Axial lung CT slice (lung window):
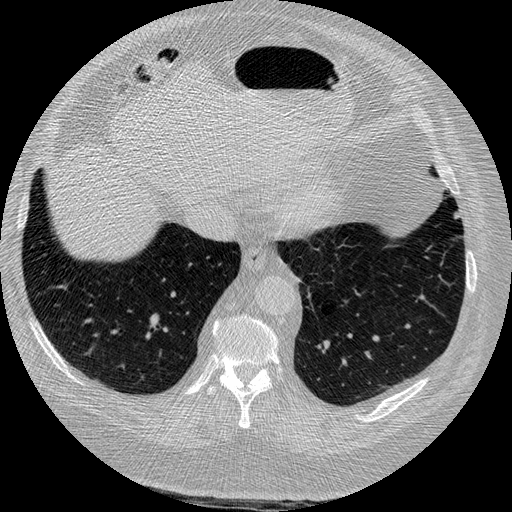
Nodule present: yes
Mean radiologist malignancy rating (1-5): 2.5